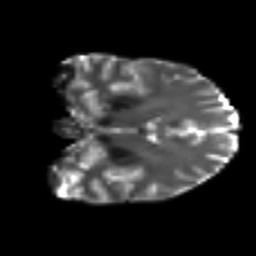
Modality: T2w
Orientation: coronal
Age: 33
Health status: ill
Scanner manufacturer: philips
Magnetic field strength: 3 T
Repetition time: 9 s
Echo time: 0.127 s